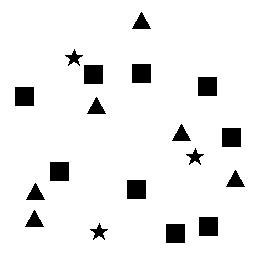
Squares: 9
Triangles: 6
Stars: 3
Total shapes: 18